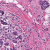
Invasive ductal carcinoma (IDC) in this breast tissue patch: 0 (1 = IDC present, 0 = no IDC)